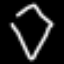
Label: diamond